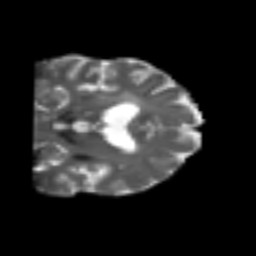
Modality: T2w
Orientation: coronal
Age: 59
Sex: male
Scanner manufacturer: siemens
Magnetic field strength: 3 T
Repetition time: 4.987 s
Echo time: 0.0792 s